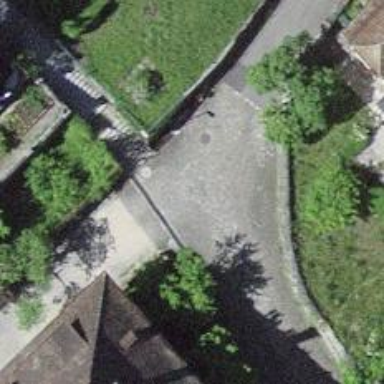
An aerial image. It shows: Set of steps made of unhewn cobblestone.